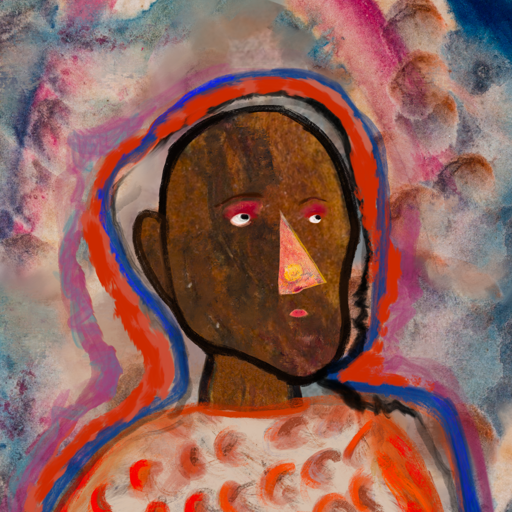
Background: Rupkatha, Head And Neck Side: Mosgoul, Face Side: Irani, Bust: Rupkatha, Hair Side: Experience, Head Accessory: Blank, Second Necklace: Blank, Necklace: Blank, Baby: Blank